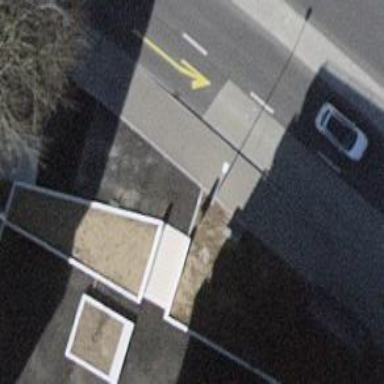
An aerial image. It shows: Set of steps on the road.